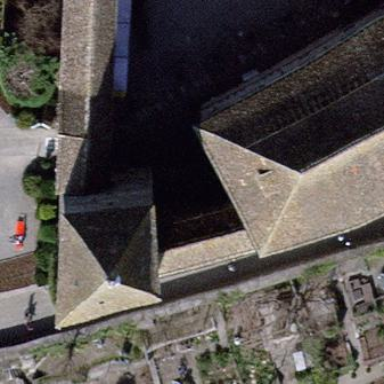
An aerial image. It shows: Building with gabled roof made of roof tiles.